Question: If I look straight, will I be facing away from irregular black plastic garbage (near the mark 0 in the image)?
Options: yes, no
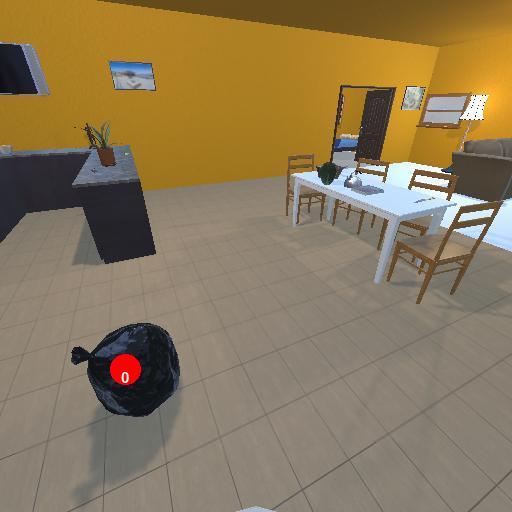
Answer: yes